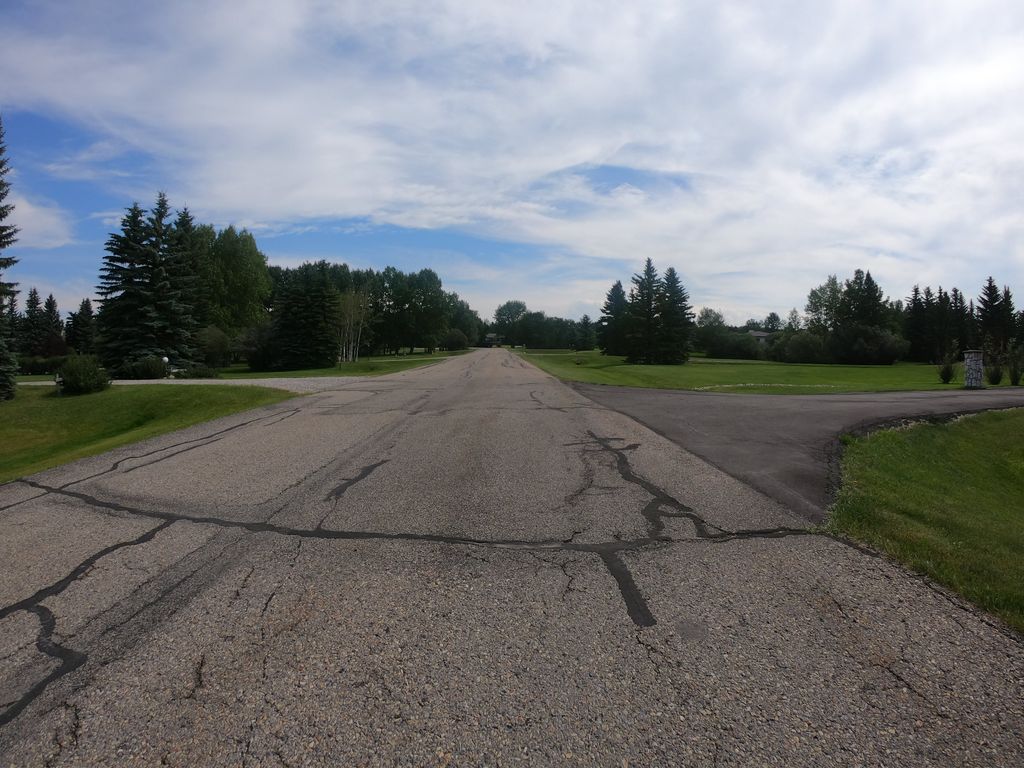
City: calgary